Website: walmart
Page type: payment
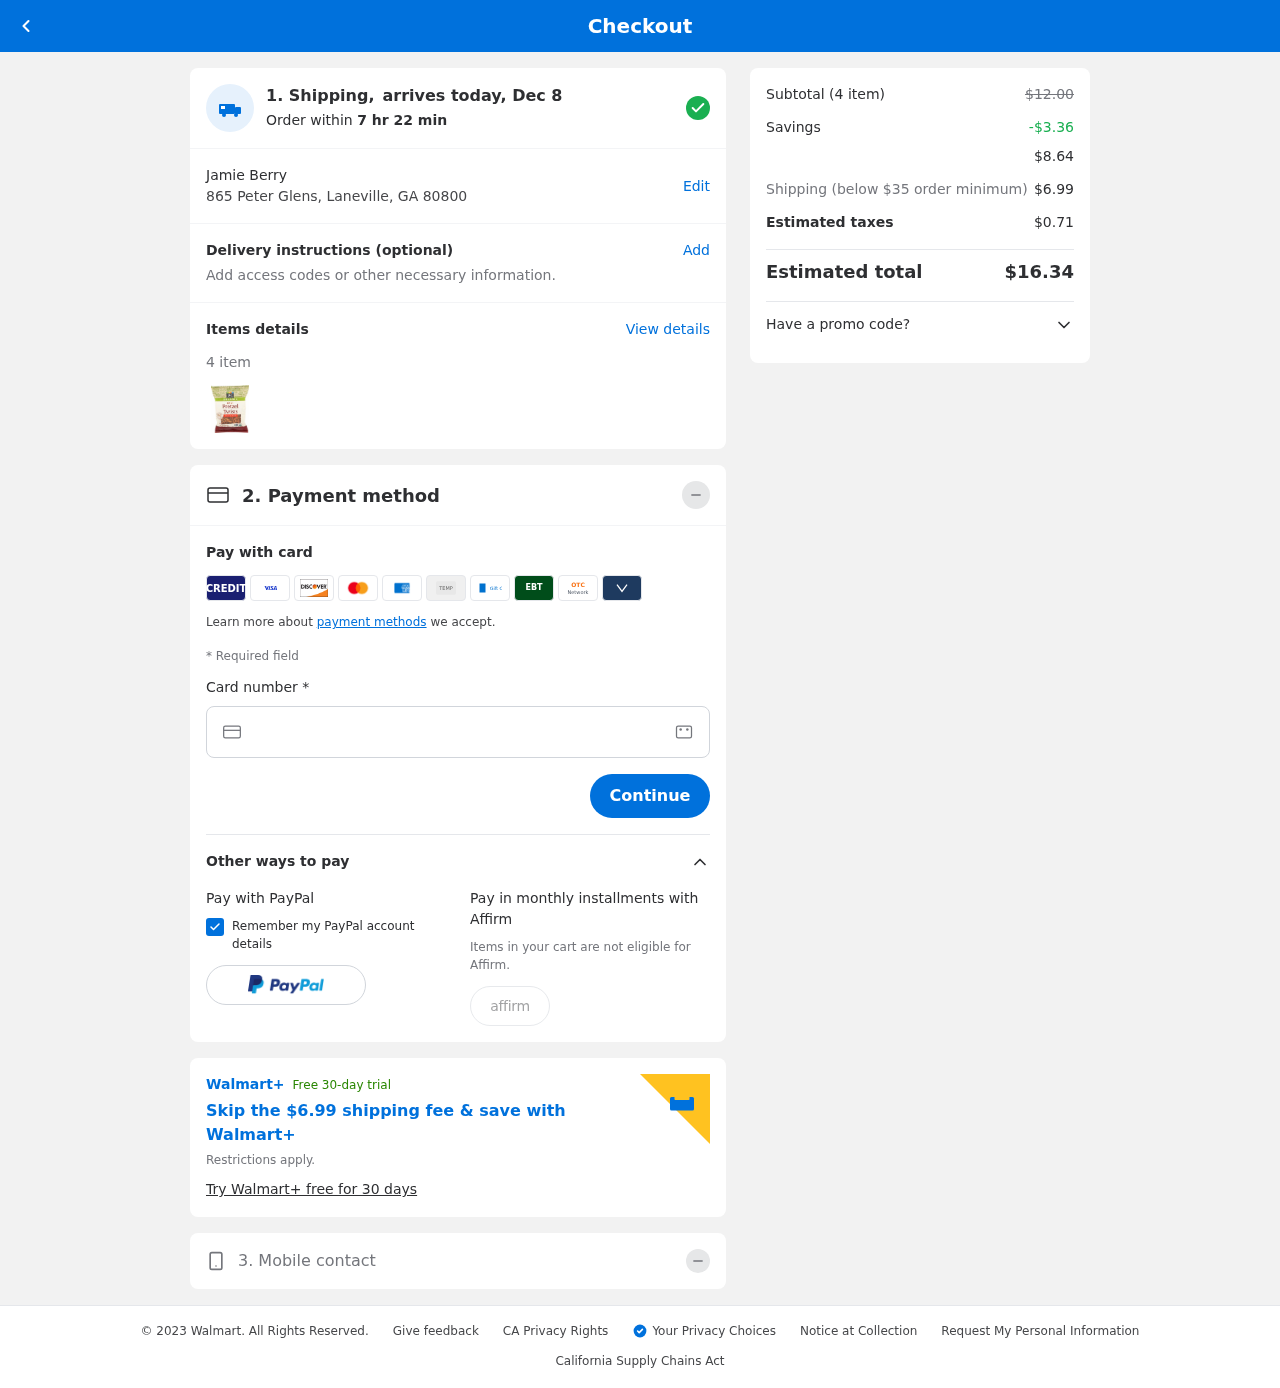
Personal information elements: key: PII_FULLNAME
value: Jamie Berry
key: PII_STREET
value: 865 Peter Glens
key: PII_CITY_STATE_ZIP
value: Laneville, GA 80800
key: PII_CARD_NUMBER
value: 6518 8303 1011 2745
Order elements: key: ORDER_DELIVERY_DATE
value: Dec 8
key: ORDER_NUM_ITEMS
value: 4
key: ORDER_SUBTOTAL_BEFORE_SAVINGS
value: $12.00
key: ORDER_SAVINGS
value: -$3.36
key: ORDER_SUBTOTAL
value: $8.64
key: ORDER_SHIPPING_COST
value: $6.99
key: ORDER_TAX
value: $0.71
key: ORDER_TOTAL
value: $16.34